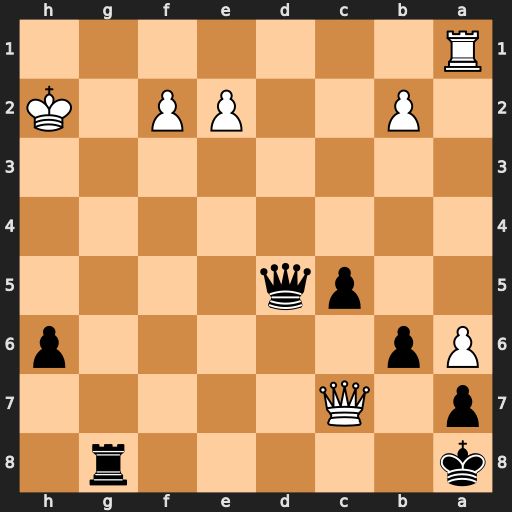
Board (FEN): k5r1/p1Q5/Pp5p/2pq4/8/8/1P2PP1K/R7
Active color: b
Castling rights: -
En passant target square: -
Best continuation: Qg2#